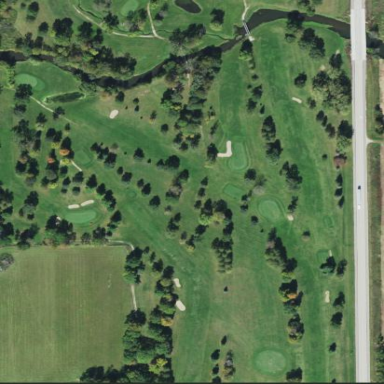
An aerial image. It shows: Golf course.